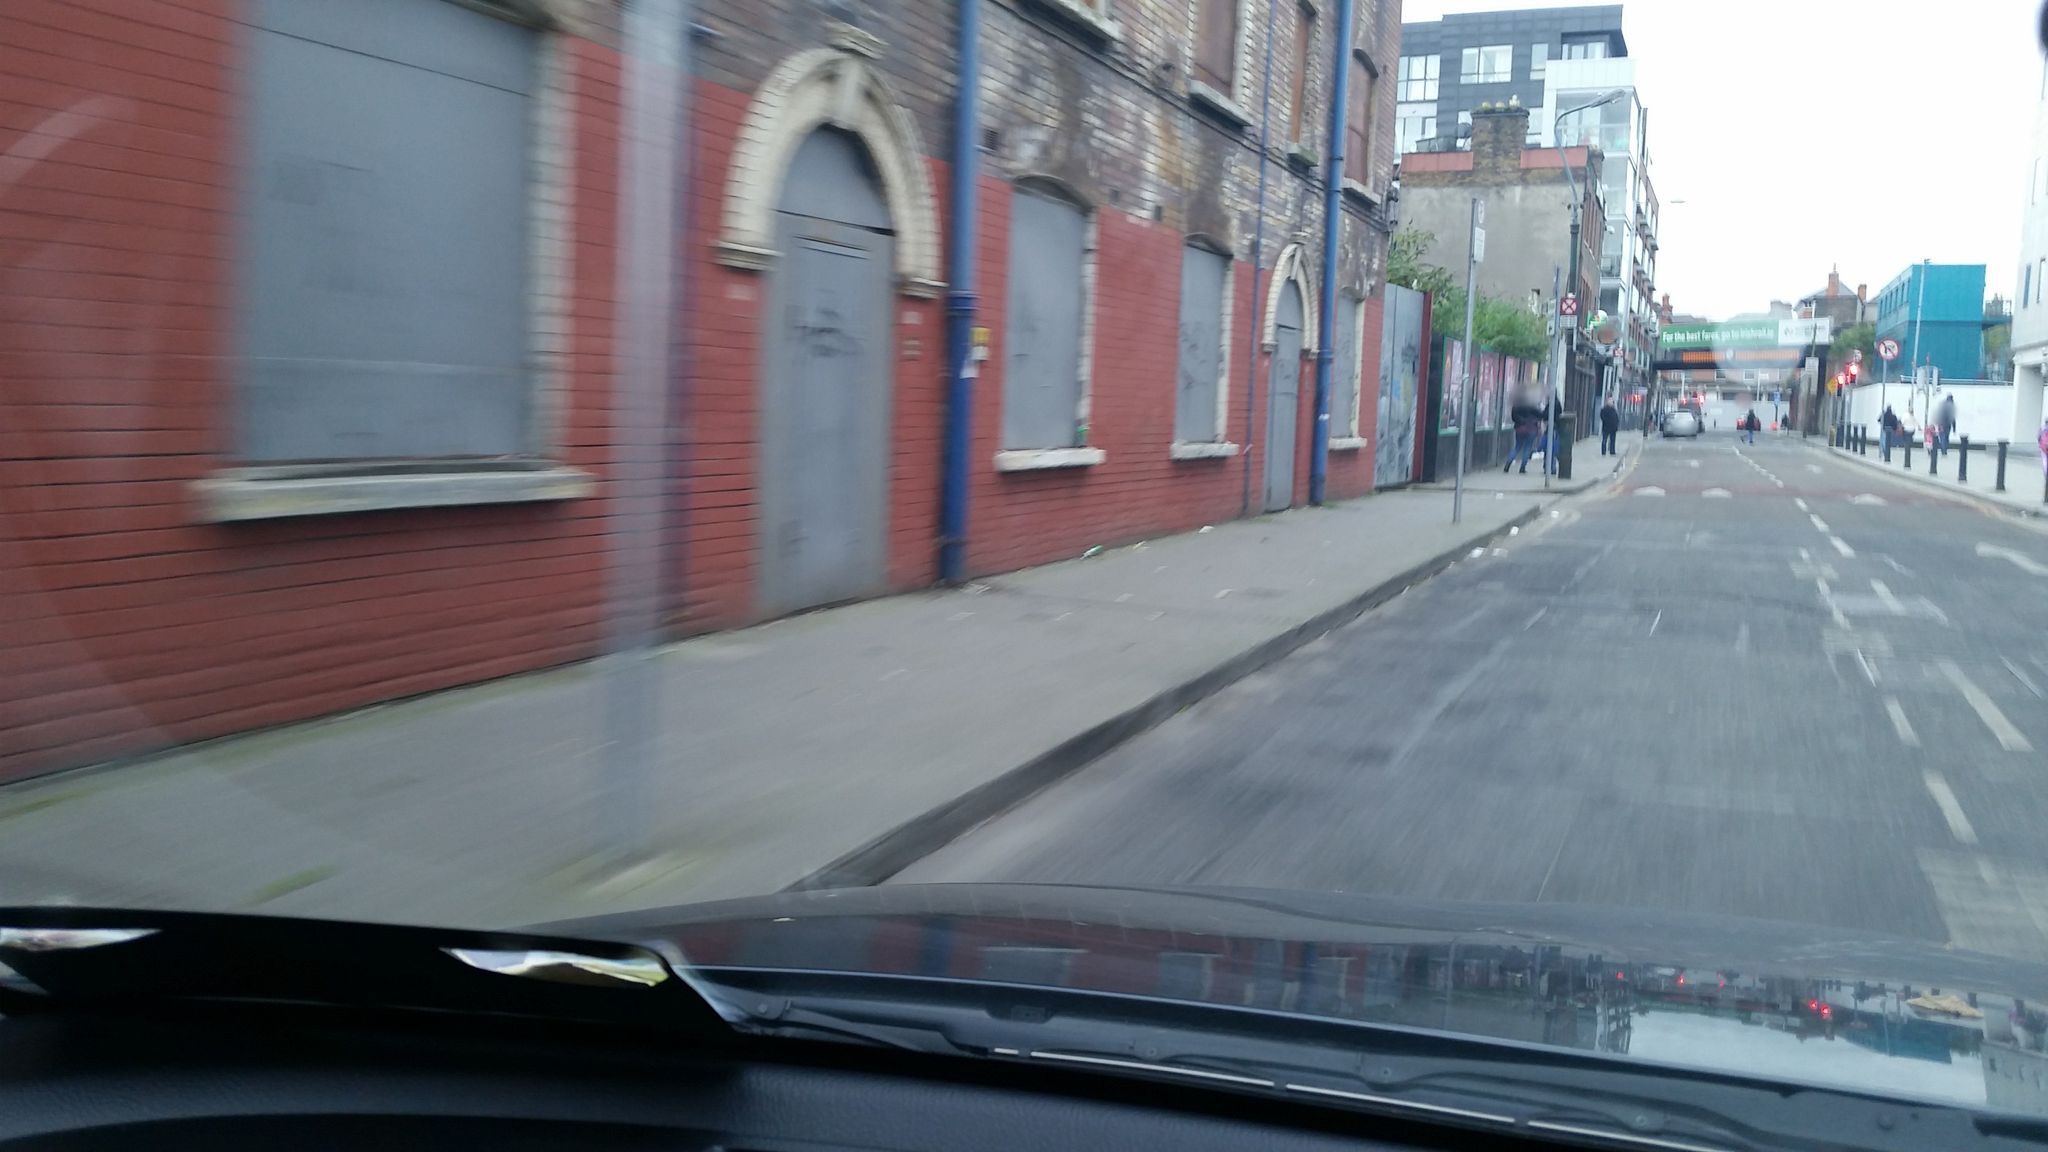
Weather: clear
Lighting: day
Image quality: good
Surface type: driving surface
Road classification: footway, pedestrian
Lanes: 2
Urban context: urban centre
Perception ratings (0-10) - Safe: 4.25, Lively: 6.09, Beautiful: 1.9, Boring: 1.59, Depressing: 1.61, Wealthy: 1.26